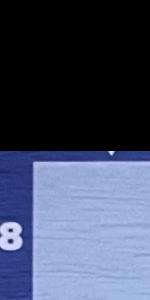
Label: Empty